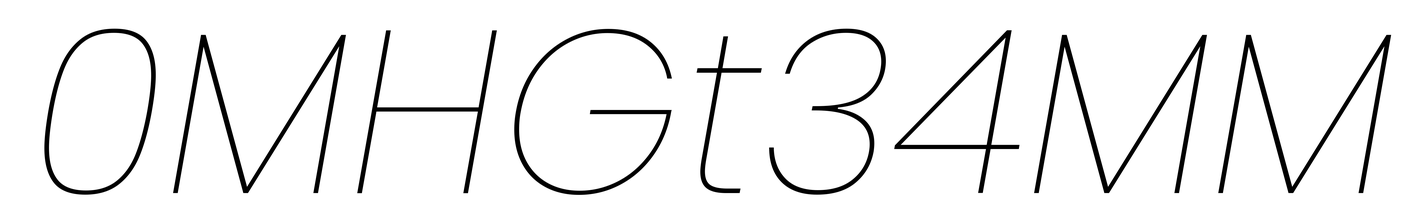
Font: Poppins-ThinItalic